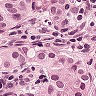
Metastatic tissue present: yes